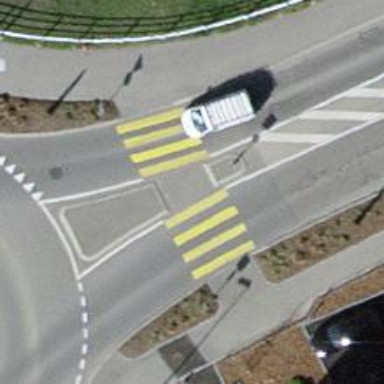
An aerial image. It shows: Uncontrolled zebra crossing with central island.